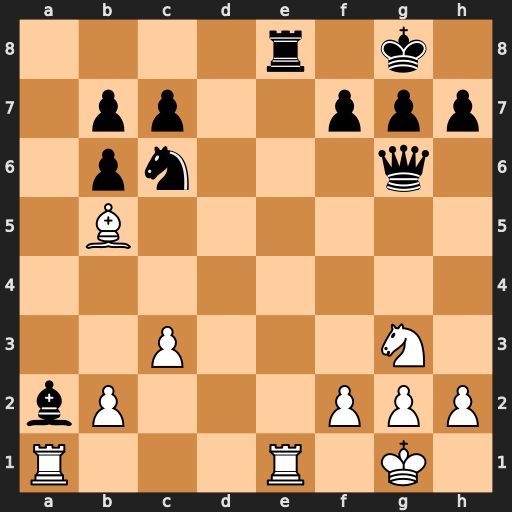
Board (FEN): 4r1k1/1pp2ppp/1pn3q1/1B6/8/2P3N1/bP3PPP/R3R1K1
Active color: w
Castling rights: -
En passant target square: -
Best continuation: Rxe8#